Current action and preconditions to check: path_clear

Your task: For each precondition in the list above, predict whether it will hold at this action.

Consider the current scene as observed from the mobile robot's camera, and analyze the predicted future states of all dynamic agents (e.g., people, animals, vehicles, or any moving entities) within the NEXT SECOND.

IMPORTANT: Only answer "very likely" if you are absolutely certain—based on strong, clear evidence—that a dynamic agent will violate the precondition in the predicted future state. Do NOT answer "very likely" for unlikely, ambiguous, or low-probability risks.

Ask yourself for each precondition: Is there a high probability, with clear and convincing evidence, that the predicted future states of any dynamic agent will interfere with the predicted future state of the currently executing action within the NEXT SECOND, causing that precondition to fail?

Assess the risk level based on these predictions. Use "likely" or "very likely" if motions create a clear risk of interference.

Use "neutral" or "improbable" if agents are nearby but their predicted paths are clearly diverging or non-conflicting.

Failure Risk Categories: "very improbable", "improbable", "neutral", "likely", "very likely"

Answer Format: Output ONLY the probability_of_failure value from these categories: "very improbable", "improbable", "neutral", "likely", "very likely"

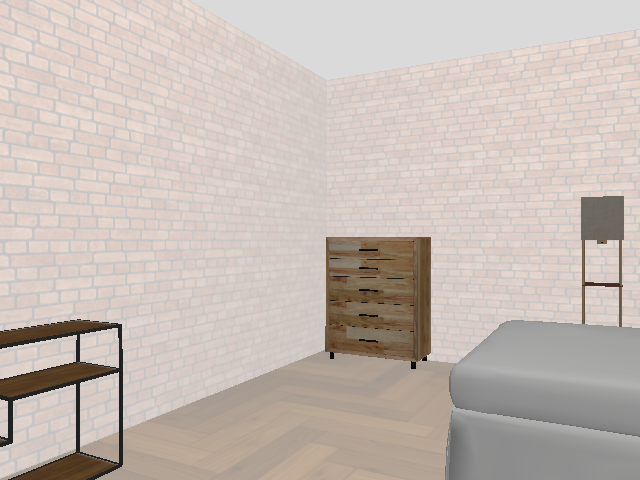

Answer: very improbable